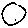
Label: circle